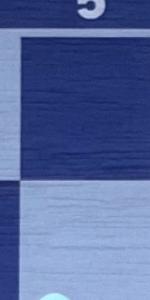
Label: Empty